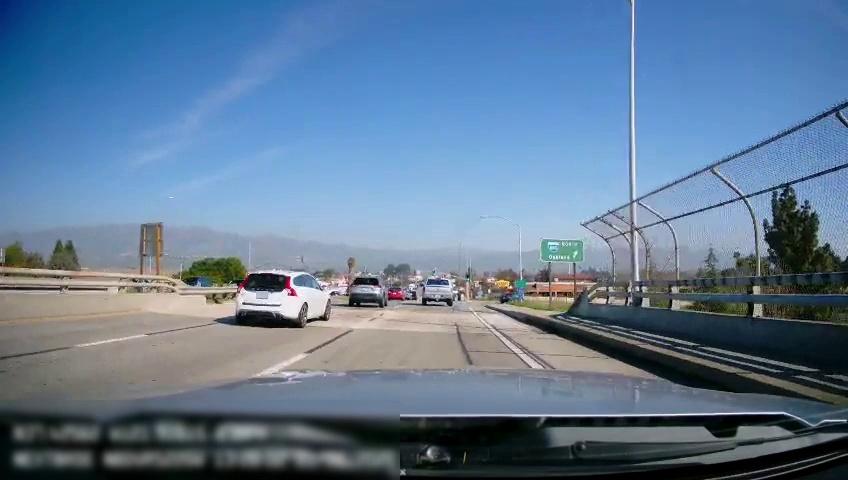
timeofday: Day
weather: Sunny
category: Drivable Space
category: Vehicles | SUV
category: Vehicles | Truck
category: Vehicles | SUV
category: Vehicles | SUV
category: Vehicles | Car
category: Vehicles | Car
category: Lanes | Current Lane
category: Lanes | Current Lane
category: Lanes | Opposite Lane
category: Traffic | Signs